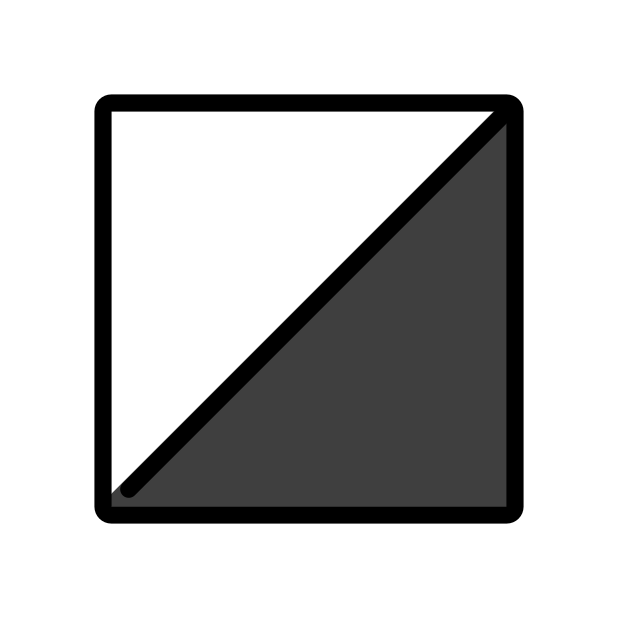
square with lower right diagonal black